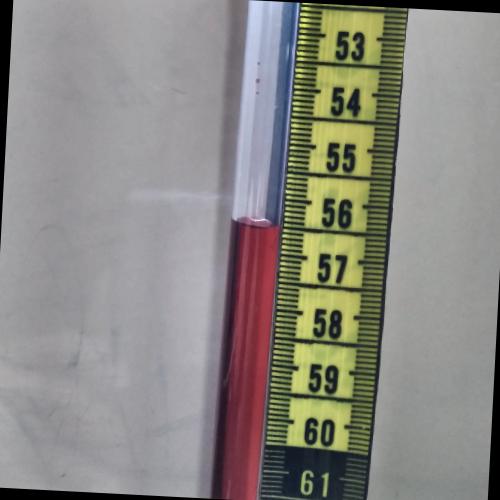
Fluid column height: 56.5 cm